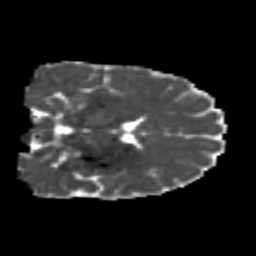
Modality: MD
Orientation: coronal
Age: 21
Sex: male
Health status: healthy
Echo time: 0.074 s